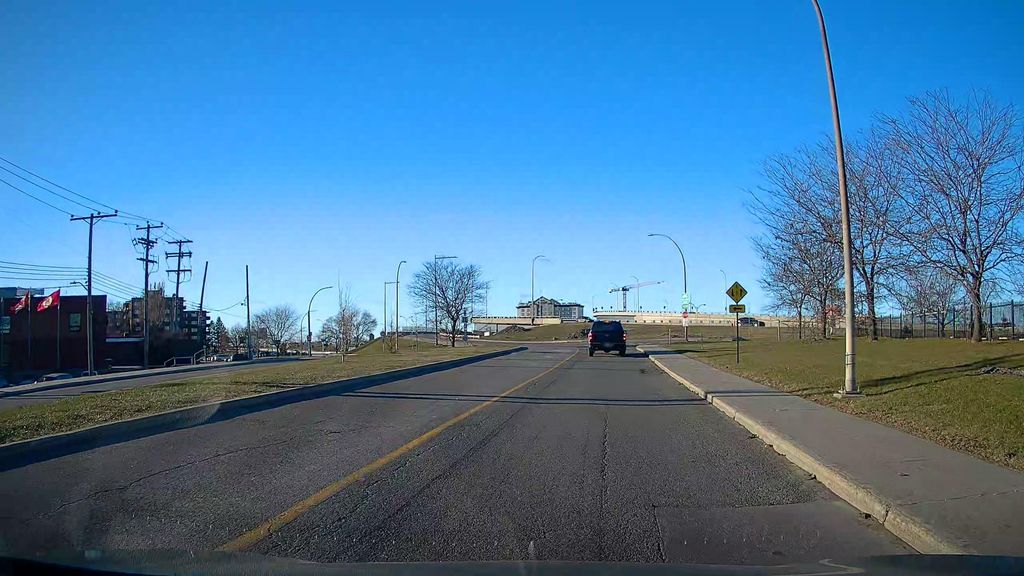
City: montreal